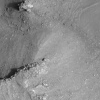
Atmospheric dust classification: not_dusty